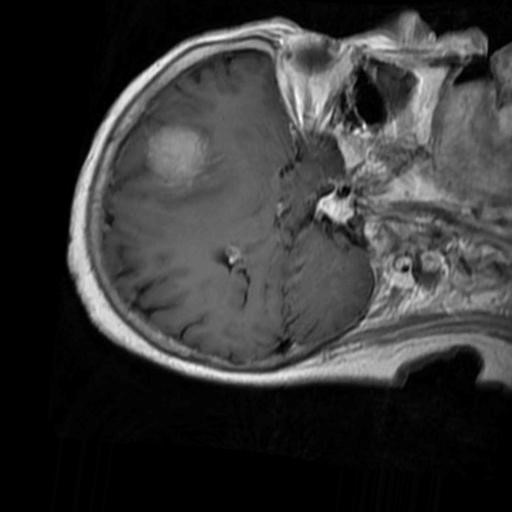
Label: brain_menin